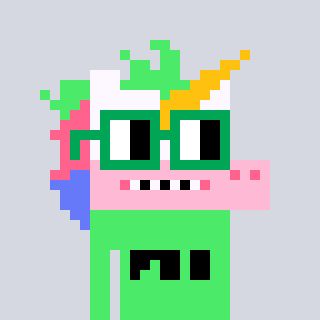
a pixel art character with square green glasses, a unicorn-shaped head and a teal-colored body on a cool background